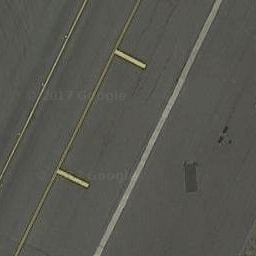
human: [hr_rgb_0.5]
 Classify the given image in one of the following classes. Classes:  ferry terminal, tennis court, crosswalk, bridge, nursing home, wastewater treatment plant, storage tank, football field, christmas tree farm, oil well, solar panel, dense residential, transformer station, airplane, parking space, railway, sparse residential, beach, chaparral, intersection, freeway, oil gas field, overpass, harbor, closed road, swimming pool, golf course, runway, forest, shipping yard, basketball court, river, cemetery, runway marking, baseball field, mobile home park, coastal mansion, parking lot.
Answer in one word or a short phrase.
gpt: runway marking